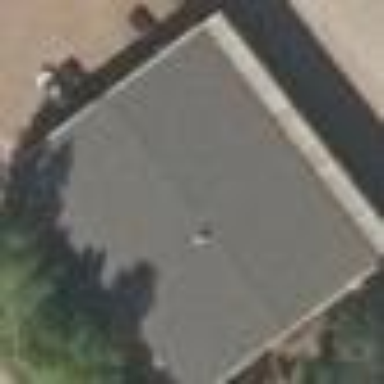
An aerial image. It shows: Industrial building with gabled roof.